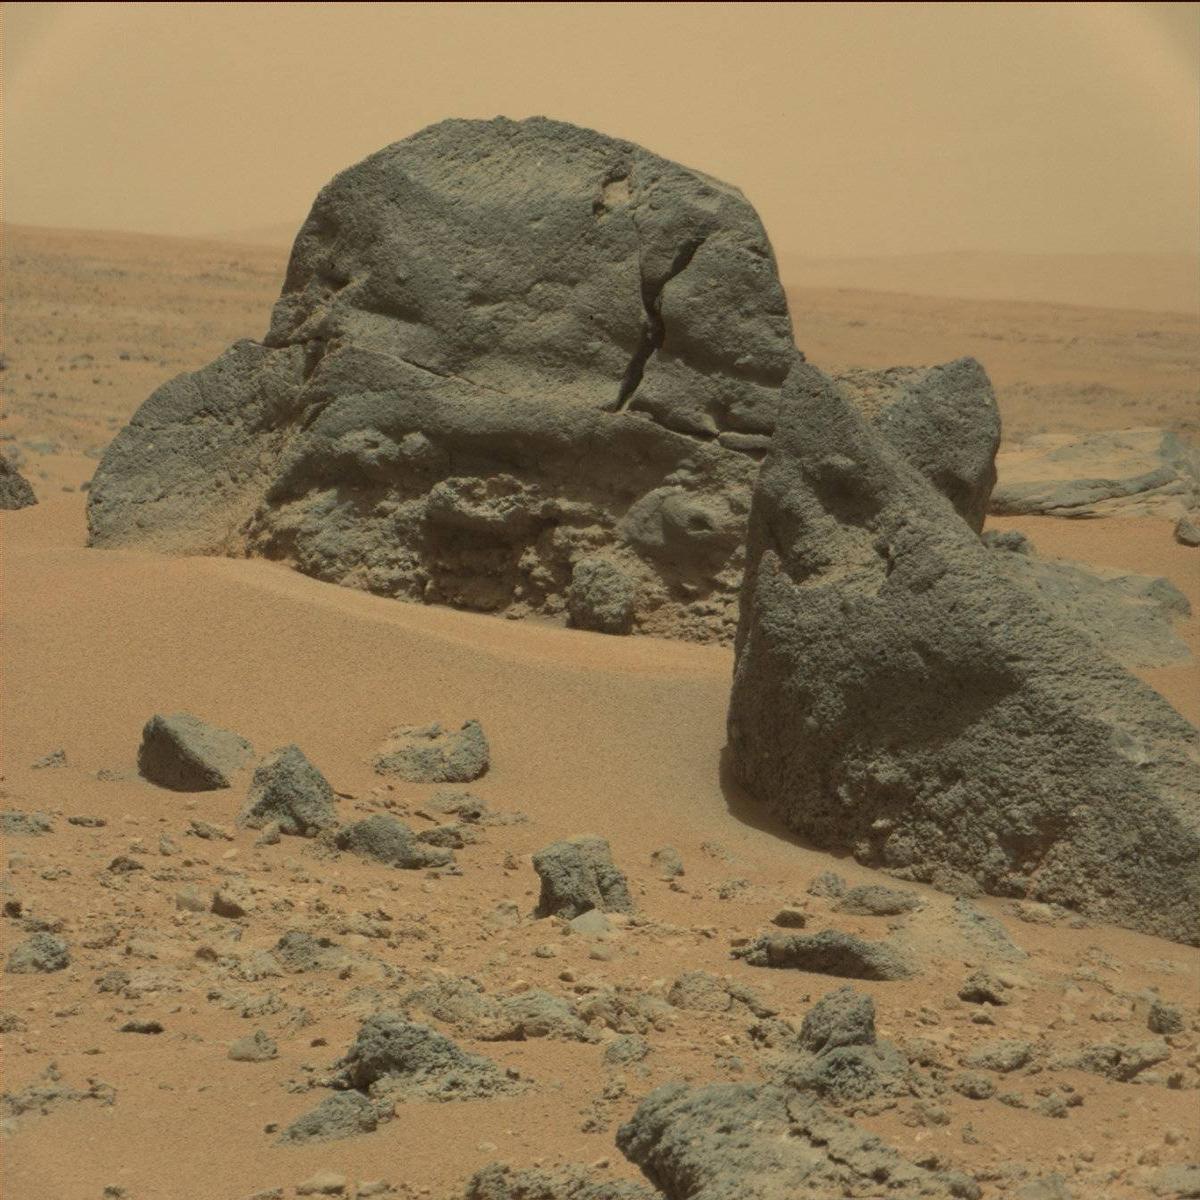
Terrain classes present: Bedrock, Ridge, Sand / Soil